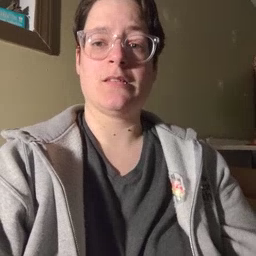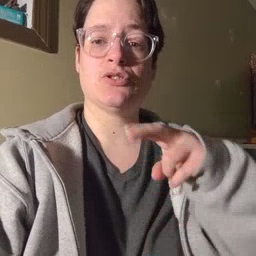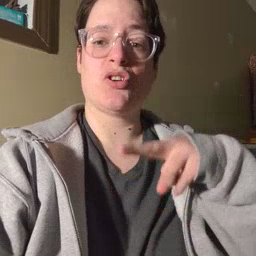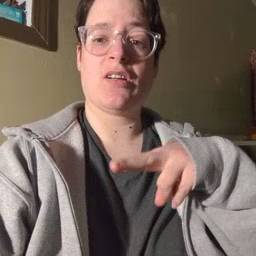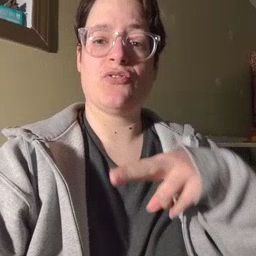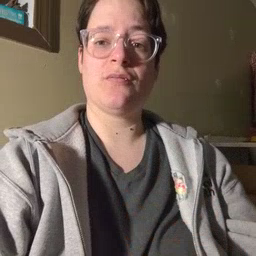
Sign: chair